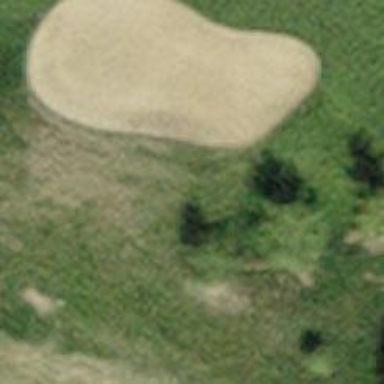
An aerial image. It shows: Bunker filled with sand on golf course.